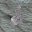
Label: 6